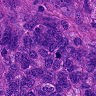
Metastatic tissue present: yes